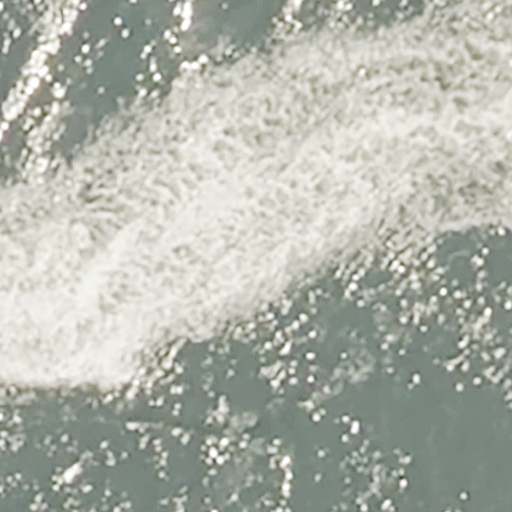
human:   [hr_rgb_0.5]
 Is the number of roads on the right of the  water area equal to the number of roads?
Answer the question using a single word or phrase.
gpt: no

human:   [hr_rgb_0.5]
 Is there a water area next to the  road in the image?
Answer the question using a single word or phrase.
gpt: yes

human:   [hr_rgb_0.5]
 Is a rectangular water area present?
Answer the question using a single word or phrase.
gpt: yes

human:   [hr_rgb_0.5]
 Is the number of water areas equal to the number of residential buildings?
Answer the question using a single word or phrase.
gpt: no

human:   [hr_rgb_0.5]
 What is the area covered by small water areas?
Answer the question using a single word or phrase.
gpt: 0m2

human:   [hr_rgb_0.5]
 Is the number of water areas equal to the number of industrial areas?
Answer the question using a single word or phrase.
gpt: no

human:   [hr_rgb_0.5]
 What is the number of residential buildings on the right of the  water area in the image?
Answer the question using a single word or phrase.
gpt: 0

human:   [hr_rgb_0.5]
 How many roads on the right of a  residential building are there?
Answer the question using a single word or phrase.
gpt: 0

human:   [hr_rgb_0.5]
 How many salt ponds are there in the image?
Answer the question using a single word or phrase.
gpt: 0

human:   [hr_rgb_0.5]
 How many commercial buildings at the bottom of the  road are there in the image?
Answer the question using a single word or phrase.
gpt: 0

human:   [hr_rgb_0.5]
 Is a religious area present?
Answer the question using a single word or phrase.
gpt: no

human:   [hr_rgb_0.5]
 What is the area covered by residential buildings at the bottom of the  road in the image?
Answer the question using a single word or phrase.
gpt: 0m2

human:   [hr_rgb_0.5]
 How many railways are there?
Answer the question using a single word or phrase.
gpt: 0

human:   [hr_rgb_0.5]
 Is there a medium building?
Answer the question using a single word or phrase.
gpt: no

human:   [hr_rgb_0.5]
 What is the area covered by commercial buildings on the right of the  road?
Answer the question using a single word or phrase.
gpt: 0m2

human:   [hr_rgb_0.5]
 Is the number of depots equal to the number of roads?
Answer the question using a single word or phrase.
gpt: no

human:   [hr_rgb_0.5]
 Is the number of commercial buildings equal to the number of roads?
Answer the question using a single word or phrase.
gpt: no

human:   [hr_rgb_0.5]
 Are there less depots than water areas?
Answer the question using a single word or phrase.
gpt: yes

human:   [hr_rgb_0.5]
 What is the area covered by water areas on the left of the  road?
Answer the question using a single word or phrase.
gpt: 0m2

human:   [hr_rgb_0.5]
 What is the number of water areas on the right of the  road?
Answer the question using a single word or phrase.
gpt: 0

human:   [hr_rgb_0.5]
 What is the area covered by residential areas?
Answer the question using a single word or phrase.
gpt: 0m2

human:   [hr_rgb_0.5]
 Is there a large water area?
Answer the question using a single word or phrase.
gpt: yes

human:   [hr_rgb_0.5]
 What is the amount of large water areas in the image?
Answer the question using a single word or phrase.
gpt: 1

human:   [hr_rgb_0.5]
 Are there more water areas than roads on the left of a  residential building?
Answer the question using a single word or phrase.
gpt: yes

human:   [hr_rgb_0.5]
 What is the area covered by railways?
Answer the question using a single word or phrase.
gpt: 0m2

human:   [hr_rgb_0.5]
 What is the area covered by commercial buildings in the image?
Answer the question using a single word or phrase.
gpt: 0m2

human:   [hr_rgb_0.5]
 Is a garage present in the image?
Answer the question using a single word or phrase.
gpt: no

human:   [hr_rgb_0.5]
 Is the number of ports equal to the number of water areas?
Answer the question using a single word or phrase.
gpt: no

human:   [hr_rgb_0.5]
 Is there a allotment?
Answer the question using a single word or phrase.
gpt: no

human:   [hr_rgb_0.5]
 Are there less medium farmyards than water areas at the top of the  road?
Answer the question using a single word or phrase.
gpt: no

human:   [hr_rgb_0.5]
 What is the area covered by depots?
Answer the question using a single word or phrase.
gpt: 0m2

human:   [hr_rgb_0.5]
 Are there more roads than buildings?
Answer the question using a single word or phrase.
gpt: yes

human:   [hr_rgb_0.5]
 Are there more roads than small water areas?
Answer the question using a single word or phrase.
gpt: yes

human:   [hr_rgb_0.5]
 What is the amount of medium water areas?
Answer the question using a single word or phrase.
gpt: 0

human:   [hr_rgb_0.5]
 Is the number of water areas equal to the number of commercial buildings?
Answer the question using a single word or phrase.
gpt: no

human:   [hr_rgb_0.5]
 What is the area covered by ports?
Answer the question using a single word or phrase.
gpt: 0m2